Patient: sex M, age 78
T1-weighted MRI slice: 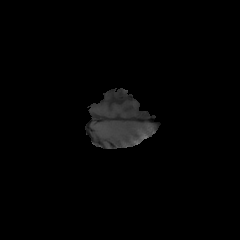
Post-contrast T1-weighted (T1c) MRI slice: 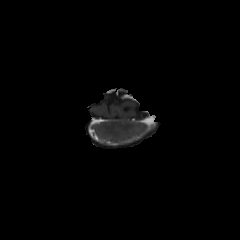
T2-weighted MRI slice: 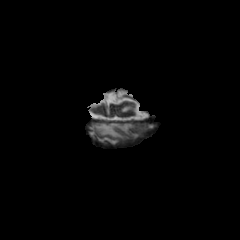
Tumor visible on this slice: yes
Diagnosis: Glioblastoma, IDH-wildtype
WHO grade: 4